【题型】解答题　【知识点】解析几何　【难度】medium
(2023·上海长宁·三模) 已知椭圆$\Gamma$:$\frac{x^2}{4} + \frac{y^2}{b^2} = 1\ (0 < b < 2)$的离心率是$\frac{1}{2}$，点$A$是椭圆的上顶点，点$P$是椭圆上不与椭圆顶点重合的任意一点。

(1) 求椭圆$\Gamma$的方程；

(2) 设圆$C$:$x^2 + y^2 + 8x - 2\sqrt{3}y + 7 = 0$。若直线$AP$与圆$C$相切，求点$P$的坐标；

(3) 若点$M$是椭圆$\Gamma$上不与椭圆顶点重合且异于点$P$的任意一点，点$M$关于$x$轴的对称点是点$N$，直线$MP$、$NP$分别交$x$轴与点$E(m,0)$、点$F(n,0)$，探究$m \cdot n$是否为定值，若为定值，求出该定值，若不为定值，说明理由。
【解答】
\textbf{【答案】}
(1) $\frac{x^2}{4} + \frac{y^2}{3} = 1$

(2) $P\left(\frac{8}{5},-\frac{3\sqrt{3}}{5}\right)$ 或 $P\left(-\frac{8}{5},-\frac{3\sqrt{3}}{5}\right)$

(3) 定值为$4$，理由见解析

\textbf{【知识点】} 由直线与圆的位置关系求参数、根据$a$、$b$、$c$求椭圆标准方程、椭圆中的定值问题

\textbf{【分析】}
(1) 根据离心率得到$b^2 = 3$，从而得到椭圆方程。

(2) 确定圆心和半径，设出直线，根据圆心到直线的距离等于半径得到斜率，解得答案。

(3) 设出点坐标，根据三点共线得到$m = \frac{x_1y_2 - x_2y_1}{y_2 - y_1}$，$n = \frac{x_1y_2 + x_2y_1}{y_2 + y_1}$，代入计算得到答案。

\textbf{【详解】}
(1) 椭圆$\Gamma$:$\frac{x^2}{4} + \frac{y^2}{b^2} = 1\ (0 < b < 2)$的离心率是$e = \frac{c}{a} = \frac{\sqrt{2^2 - b^2}}{2} = \frac{1}{2}$，解得$b^2 = 3$。

故椭圆方程为：$\frac{x^2}{4} + \frac{y^2}{3} = 1$。

---

(2) 圆$C$:$x^2 + y^2 + 8x - 2\sqrt{3}y + 7 = 0$，即$(x + 4)^2 + (y - \sqrt{3})^2 = 12$，

故圆心$C(-4,\sqrt{3})$，半径$R = 2\sqrt{3}$，$A(0,\sqrt{3})$，

设直线$AP$的方程为$y = kx + \sqrt{3}$，即$kx - y + \sqrt{3} = 0$，

直线与圆相切，则$\frac{|-4k|}{\sqrt{1 + k^2}} = 2\sqrt{3}$，解得$k = \pm\sqrt{3}$，

当$k = \sqrt{3}$时，
\[
\begin{cases}
y = \sqrt{3}x + \sqrt{3} \\
\frac{x^2}{4} + \frac{y^2}{3} = 1
\end{cases}
\]
，解得$x = -\frac{8}{5}$或$x = 0$（舍），故$P\left(-\frac{8}{5},-\frac{3\sqrt{3}}{5}\right)$，

当$k = -\sqrt{3}$时，
\[
\begin{cases}
y = -\sqrt{3}x + \sqrt{3} \\
\frac{x^2}{4} + \frac{y^2}{3} = 1
\end{cases}
\]
，解得$x = \frac{8}{5}$或$x = 0$（舍），故$P\left(\frac{8}{5},-\frac{3\sqrt{3}}{5}\right)$，

故$P\left(-\frac{8}{5},-\frac{3\sqrt{3}}{5}\right)$ 或 $P\left(\frac{8}{5},-\frac{3\sqrt{3}}{5}\right)$。

---

(3) 设$M(x_1,y_1)$，$N(x_1,-y_1)$，$P(x_2,y_2)$，

$M,P,E$三点共线，则$\overrightarrow{ME} = \lambda \overrightarrow{MP}$，即$(m - x_1,-y_1) = \lambda(x_2 - x_1,y_2 - y_1)$，

解得$m = \frac{x_1y_2 - x_2y_1}{y_2 - y_1}$，同理可得$n = \frac{x_1y_2 + x_2y_1}{y_2 + y_1}$，

\[
m \cdot n = \frac{x_1y_2 - x_2y_1}{y_2 - y_1} \cdot \frac{x_1y_2 + x_2y_1}{y_2 + y_1} = \frac{x_1^2y_2^2 - x_2^2y_1^2}{y_2^2 - y_1^2} = \frac{\left(4 - \frac{4}{3}y_1^2\right)y_2^2 - \left(4 - \frac{4}{3}y_2^2\right)y_1^2}{y_2^2 - y_1^2} = 4
\]

\textbf{【点睛】} 关键点点睛：本题考查了椭圆方程，直线和圆的位置关系，定点问题，意在考查学生的计算能力，转化能力和综合应用能力，其中利用三点共线确定$m = \frac{x_1y_2 - x_2y_1}{y_2 - y_1}$，$n = \frac{x_1y_2 + x_2y_1}{y_2 + y_1}$是解题的关键。

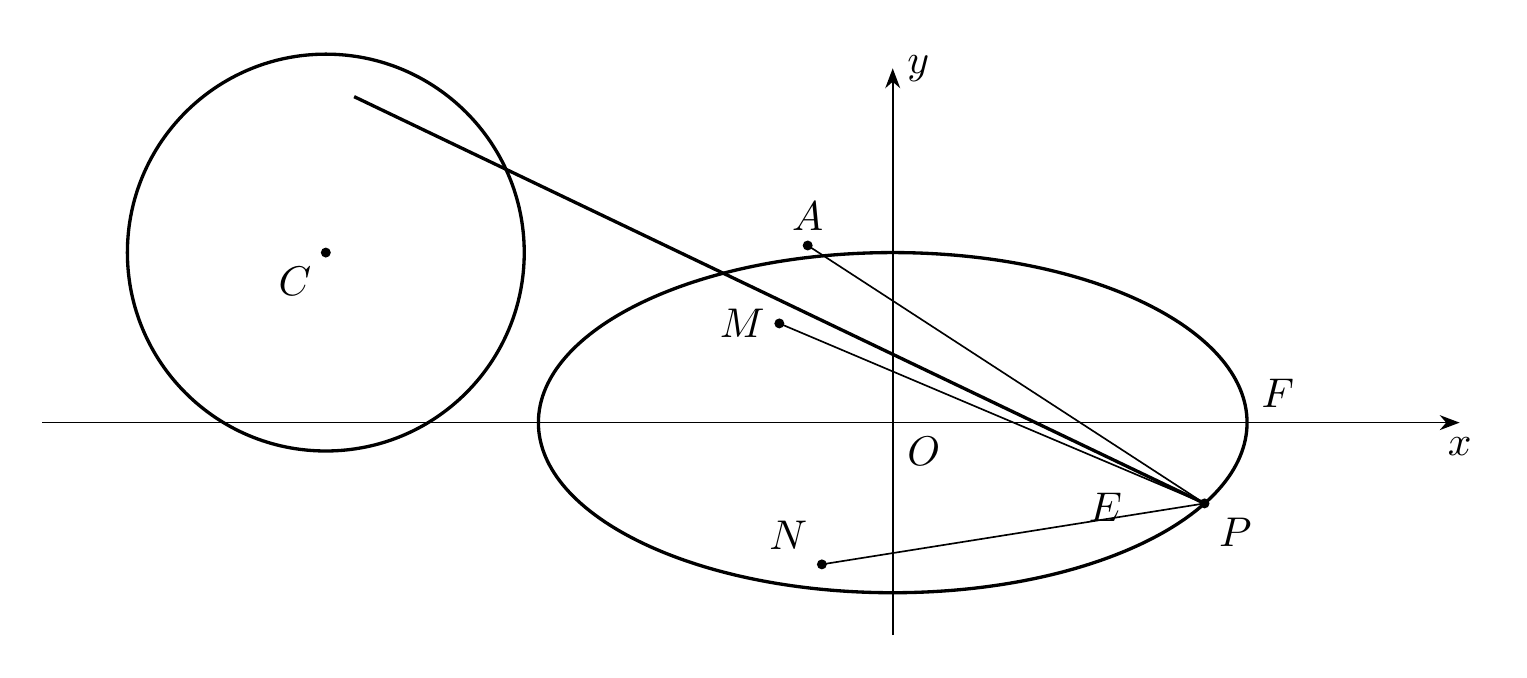